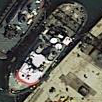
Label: civil